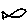
Label: fish